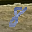
Label: 8